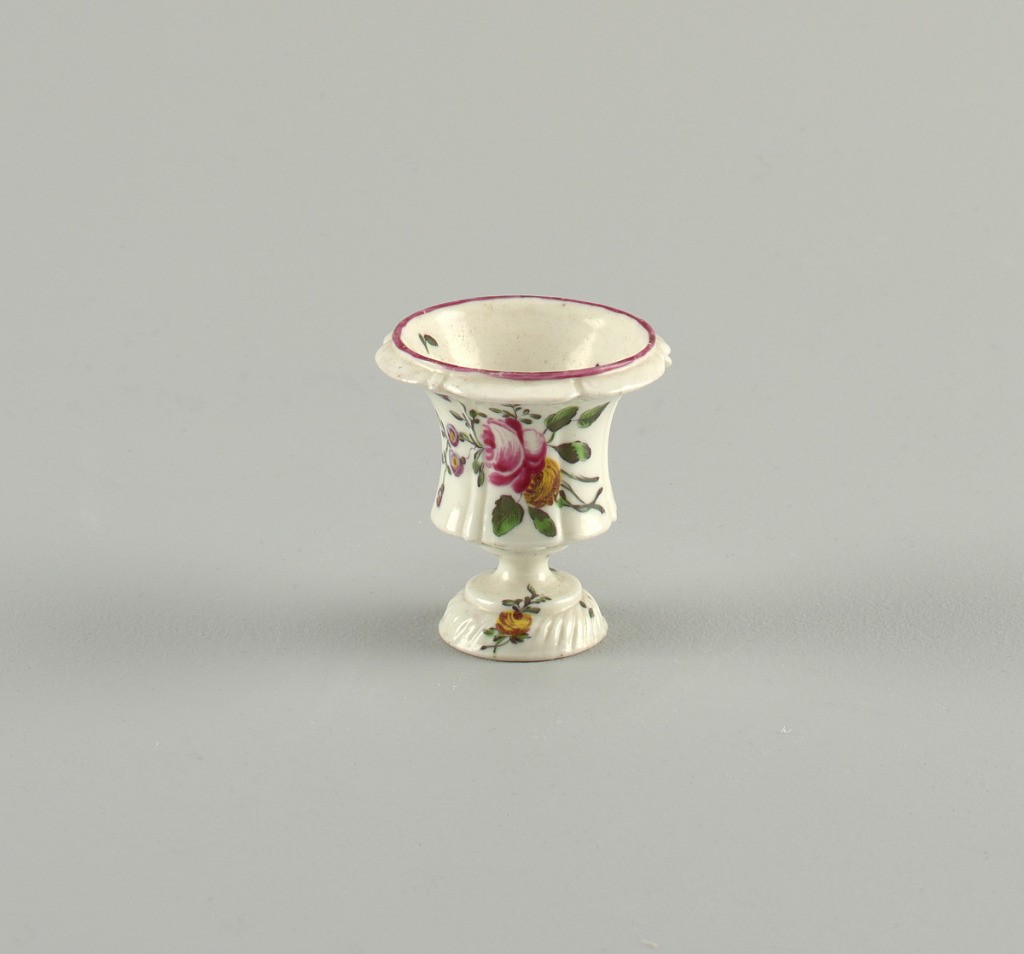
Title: Miniature Vase
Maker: Mennecy Porcelain Manufactory, French, active 1735 – 1773
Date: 1755–1765
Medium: soft paste porcelain, vitreous enamel
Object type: vase
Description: A molded footed vase. Hand-painted floral spray on body; pink at rim. Spiral molding on foot.